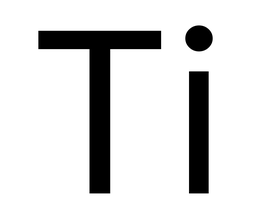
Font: Inter_Regular